Question: I have 12 variables, , for which I compute a certain statistic .
'''
df = data.frame(model = paste("M", 1:28, sep = ""), x = runif(28, 1, 1.05))
levels = seq(0.8, 1.2, 0.05)
'''
I would like to plot this data as follows:

Each circle (contour) represents the a level of that statistic . The three blue lines simply represent three different scenarios.
The dataframe included in this example represents one scenario. The blue line would simply join the values of all the models to for that specific scenario.
Is there any tool in R that allow for such a plot? I tried 'contour()' from 'library(MASS)' but the contours are not drawn as perfect circles.
Any help would be appreciated. Thanks!
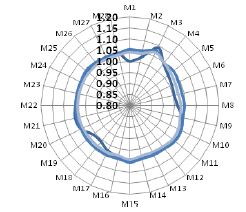
Answer: Here is a ggplot solution:
'''
library(ggplot2)
ggplot(data=df, aes(x=model, y=x, group=1)) +
geom_line() + coord_polar() +
scale_y_continuous(limits=range(levels), breaks=levels, labels=levels)
'''

Note this is a little confusing because of the names in your data frame. 'x' is really the y variable here, and model the real 'x', so the graph scale label seems odd.
EDIT: I had to set your factor levels for 'model' in the data frame so they plot in the correct order.